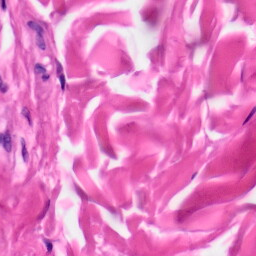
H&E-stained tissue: Skin